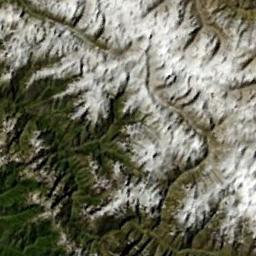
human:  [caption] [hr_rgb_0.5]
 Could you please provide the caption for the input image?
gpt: The white snow on the snow-capped mountains is veined .

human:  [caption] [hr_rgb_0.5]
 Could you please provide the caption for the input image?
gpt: There are many plants on the snowberg .

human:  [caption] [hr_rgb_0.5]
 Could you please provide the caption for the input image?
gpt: The snow berg is consist of bare land and white snow .

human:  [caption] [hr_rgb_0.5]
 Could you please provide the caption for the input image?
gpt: The snowberg is partly covered with snow and ice and partly covered with vegetation .

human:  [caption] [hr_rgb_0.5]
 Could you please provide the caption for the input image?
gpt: There are much snow and some green land on the snowberg .